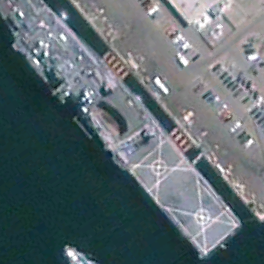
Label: combat